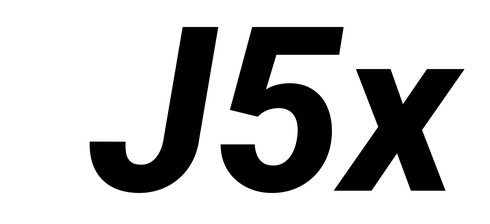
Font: Roboto-Italic_ExtraBold_Italic